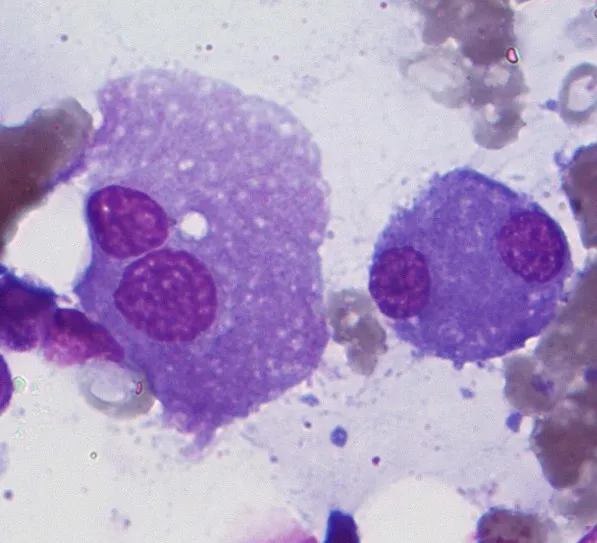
Typical dysplastic megacaryocytes.
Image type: pathology (giemsa)